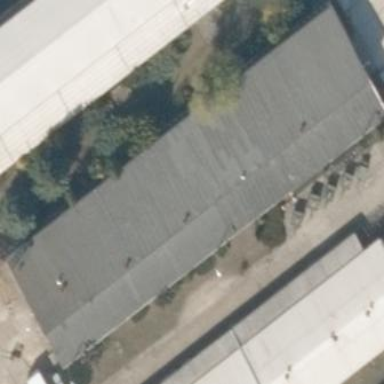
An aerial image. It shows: Industrial building.